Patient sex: M
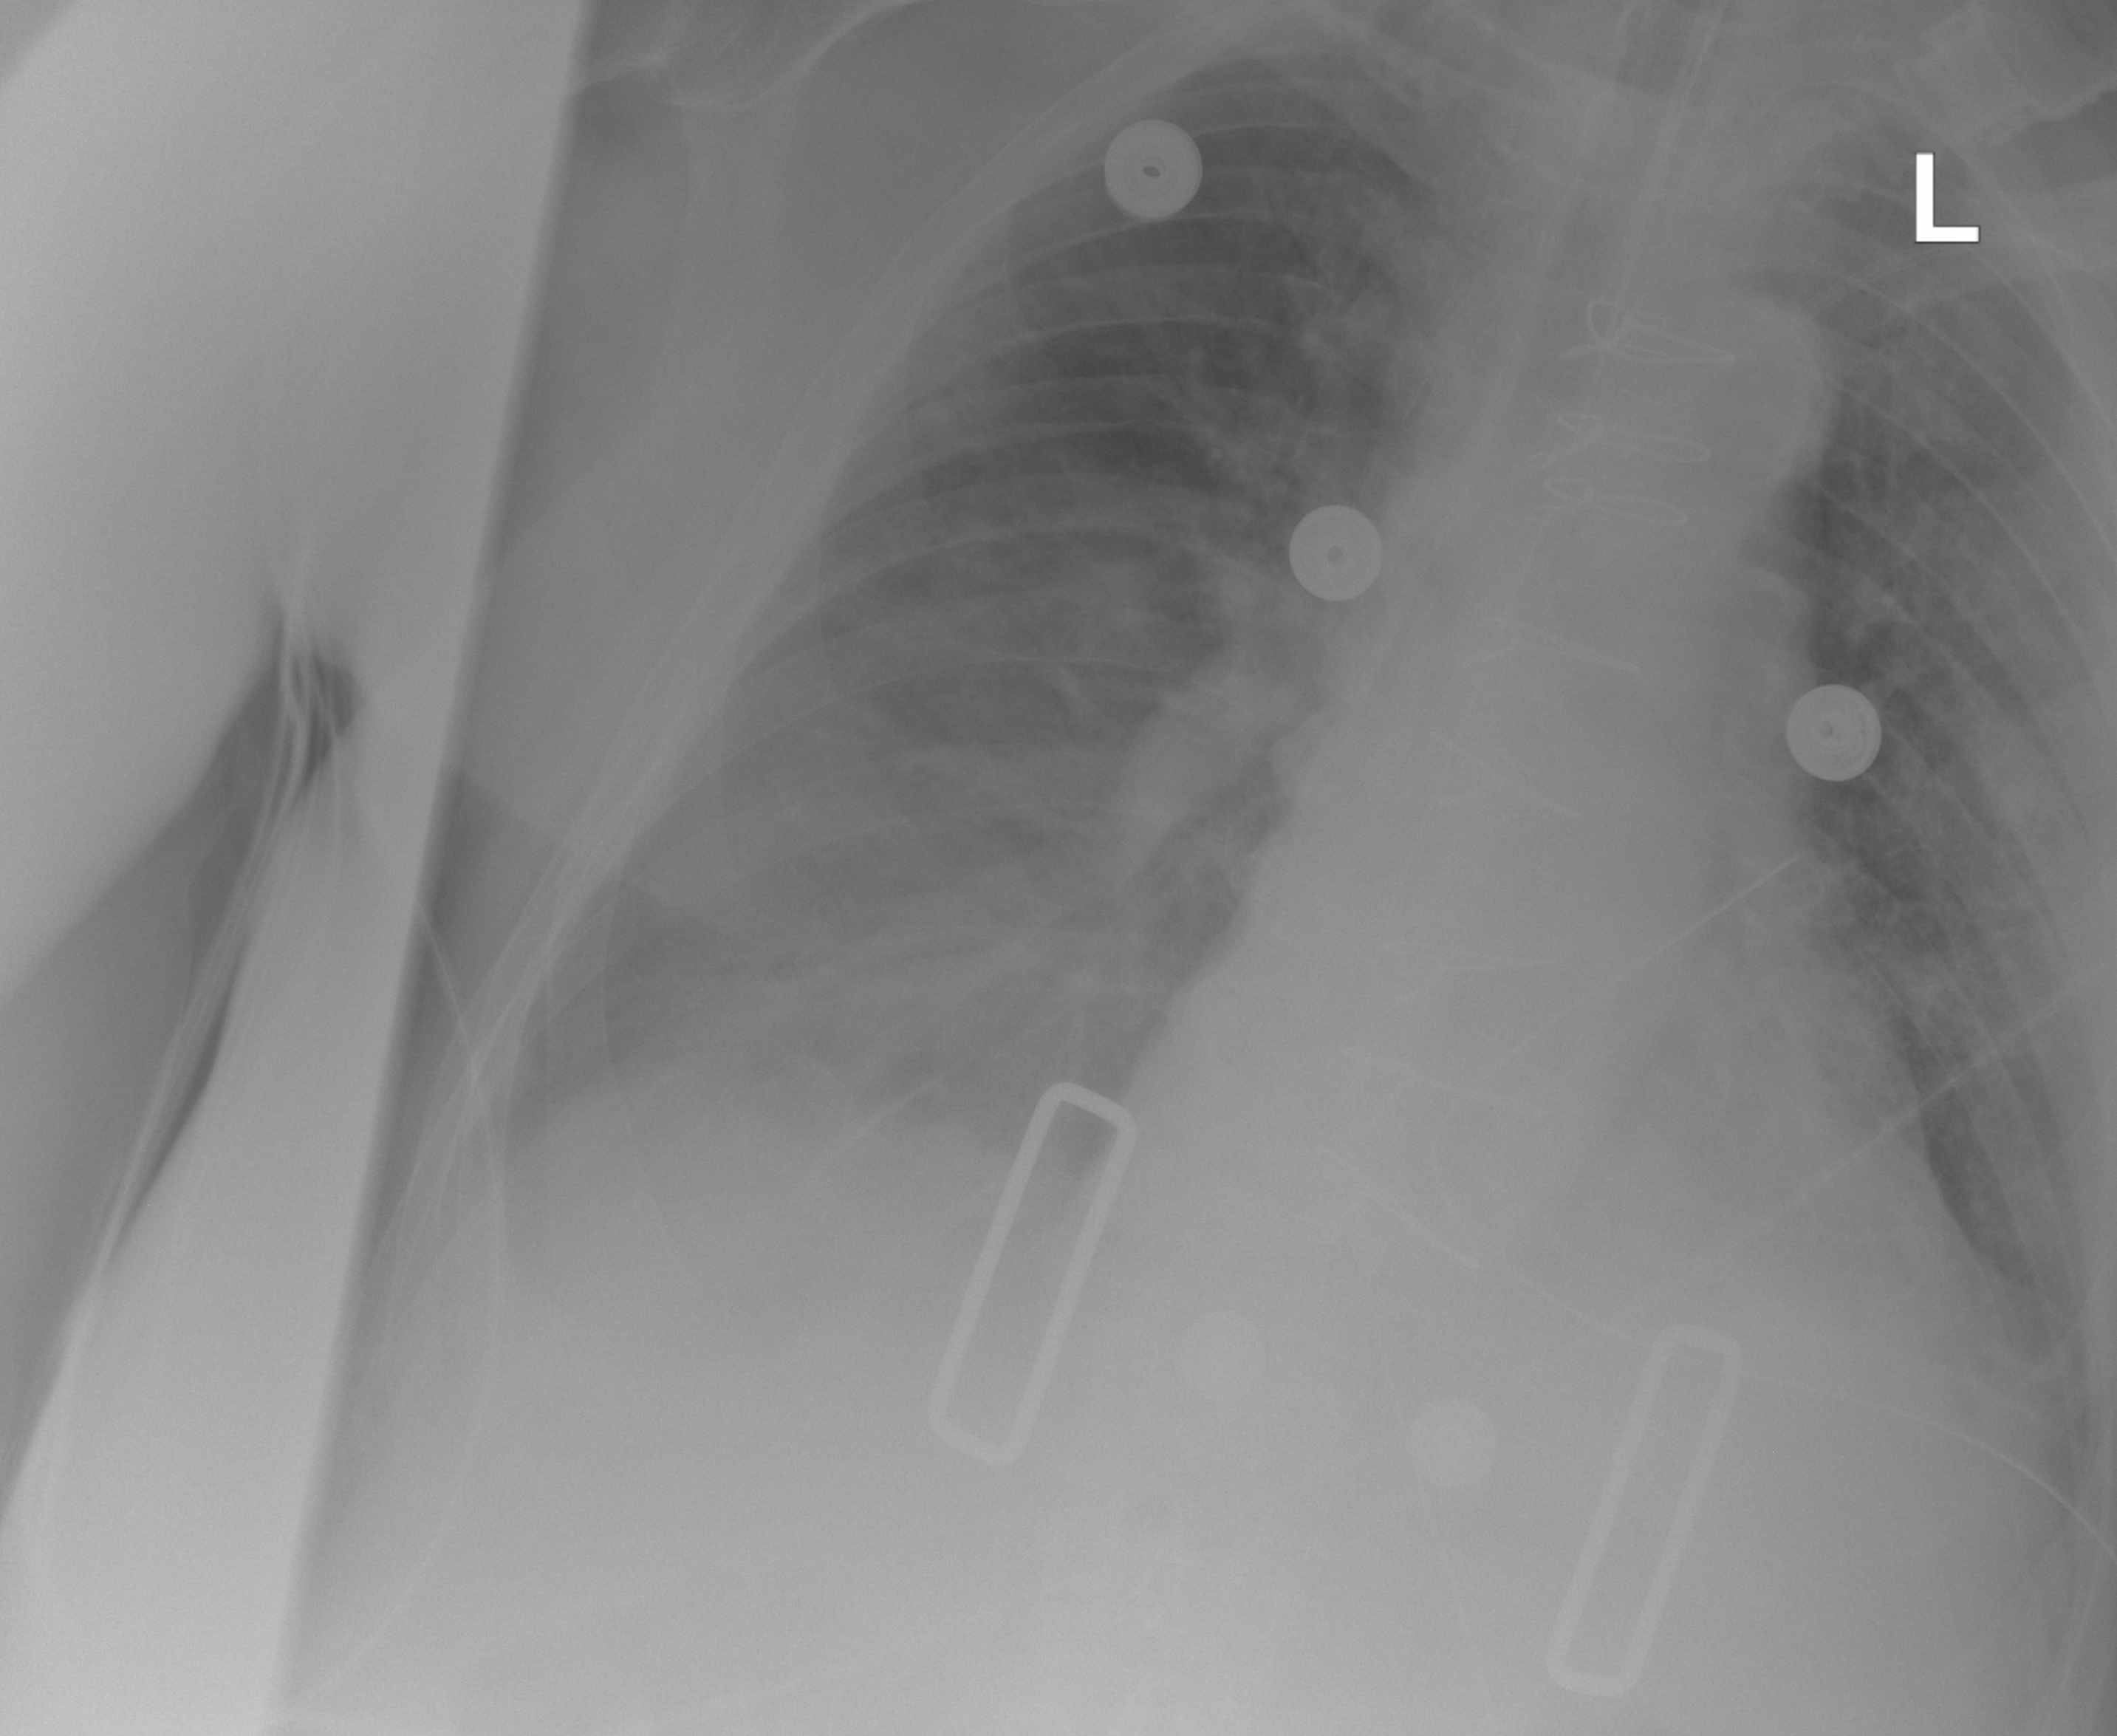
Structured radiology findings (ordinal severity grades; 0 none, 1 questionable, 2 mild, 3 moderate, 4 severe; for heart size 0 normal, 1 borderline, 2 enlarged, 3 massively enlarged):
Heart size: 2
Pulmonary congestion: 2
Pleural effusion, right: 2
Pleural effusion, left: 0
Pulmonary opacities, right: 0
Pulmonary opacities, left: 0
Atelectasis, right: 2
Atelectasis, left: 0